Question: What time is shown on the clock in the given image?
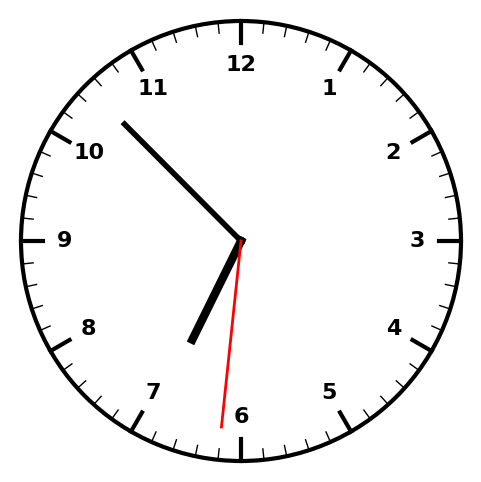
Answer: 06:52:31